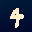
Label: 4